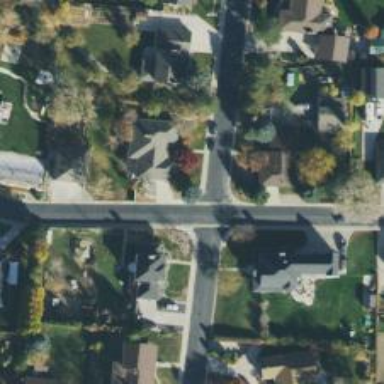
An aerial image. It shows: Residential road.